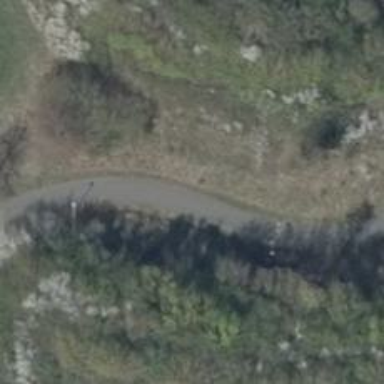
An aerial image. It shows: Cycleway.